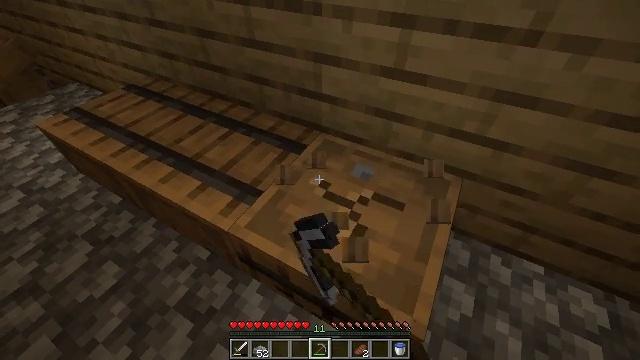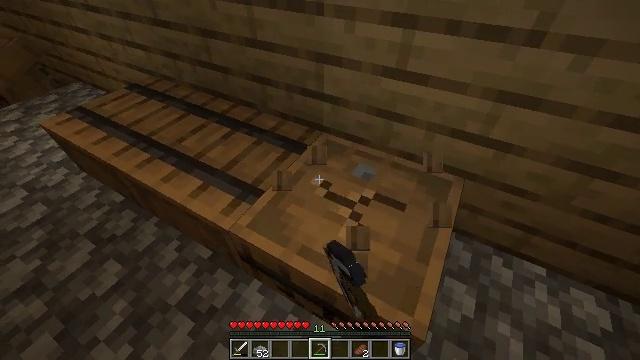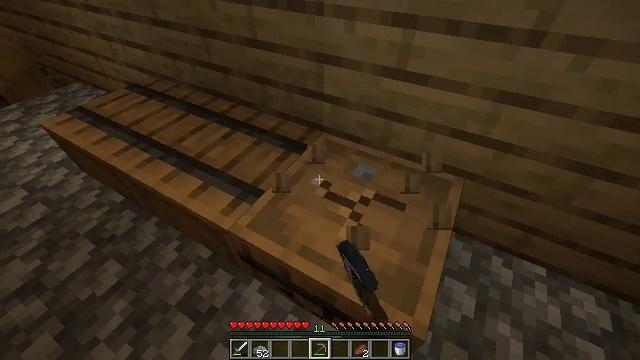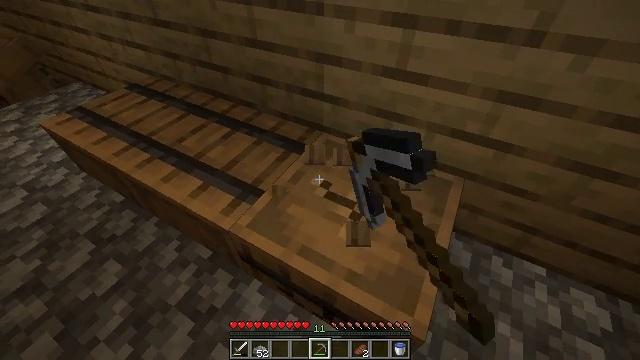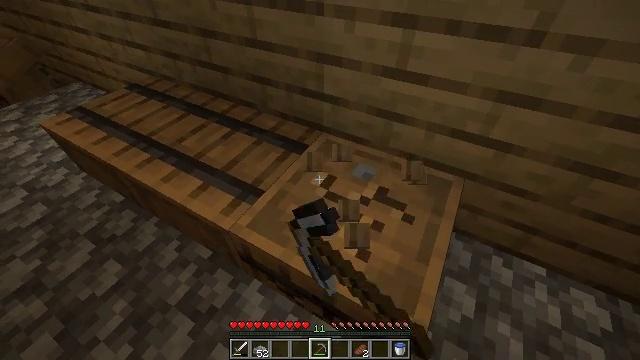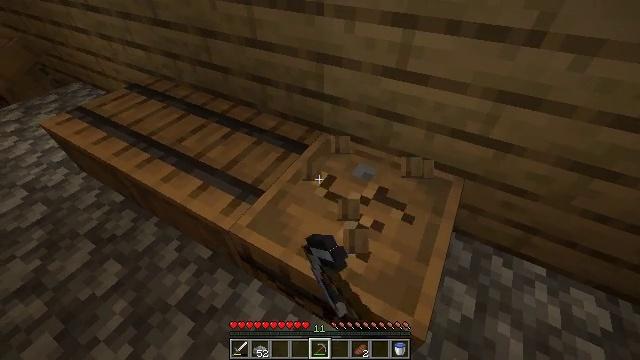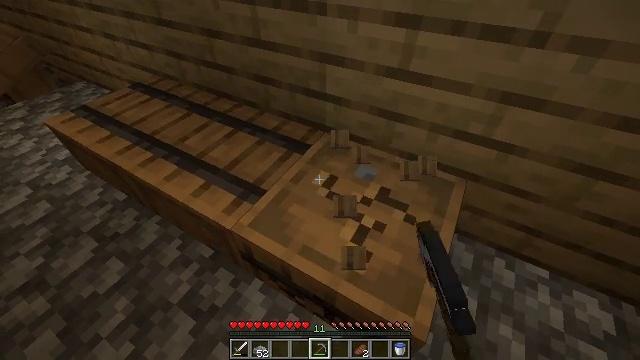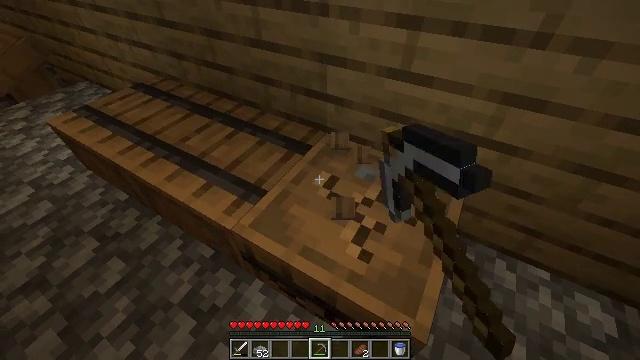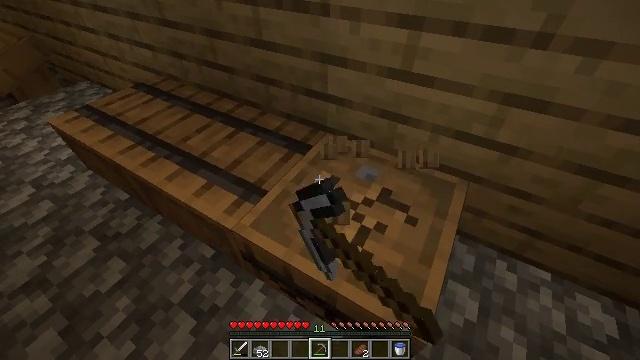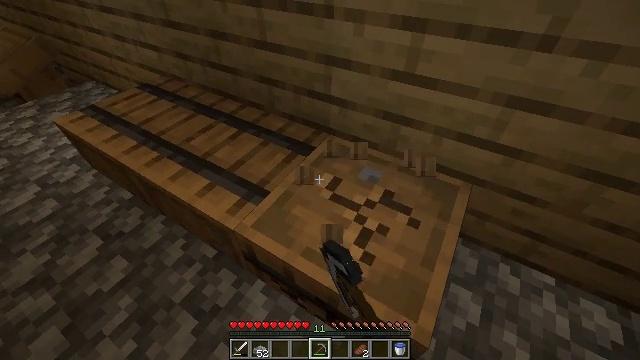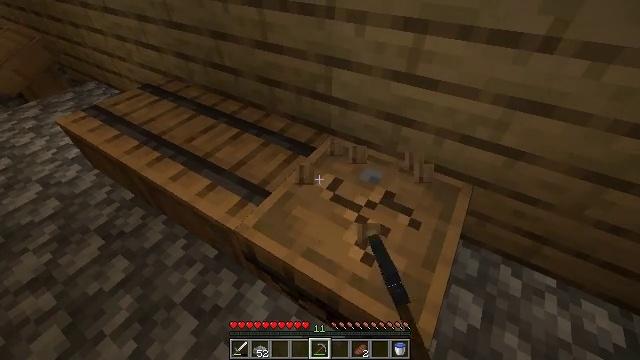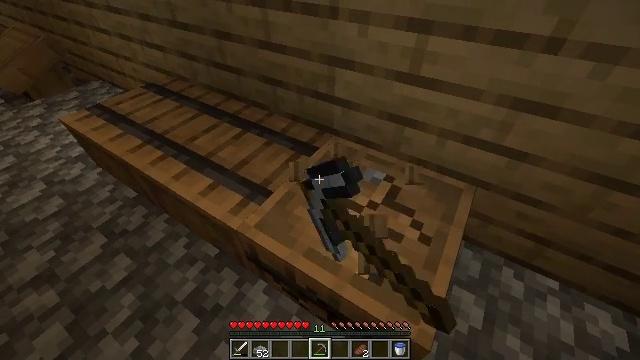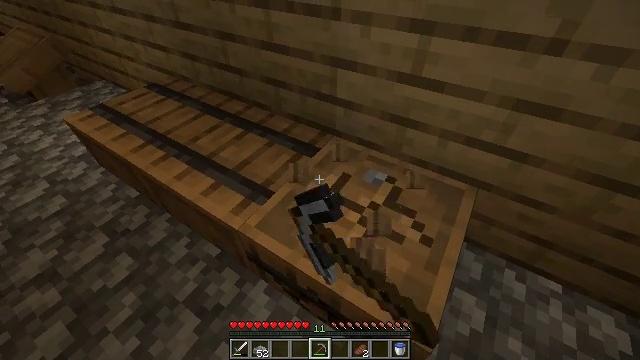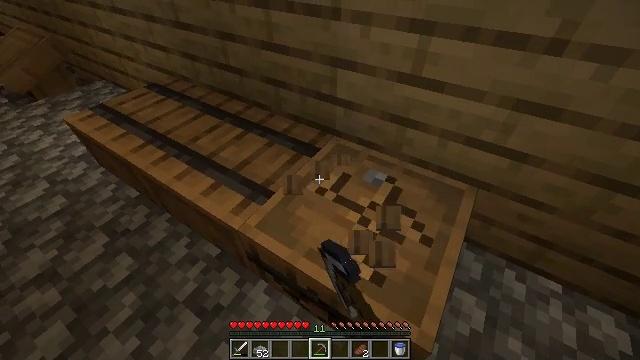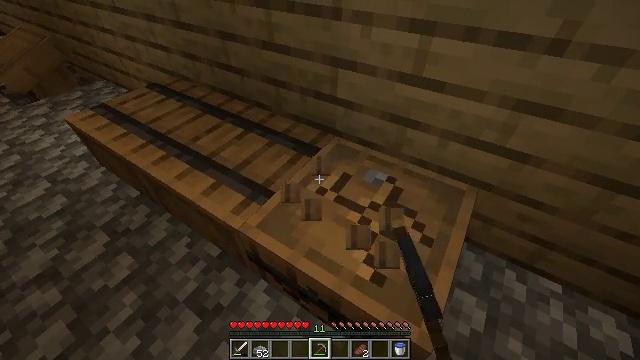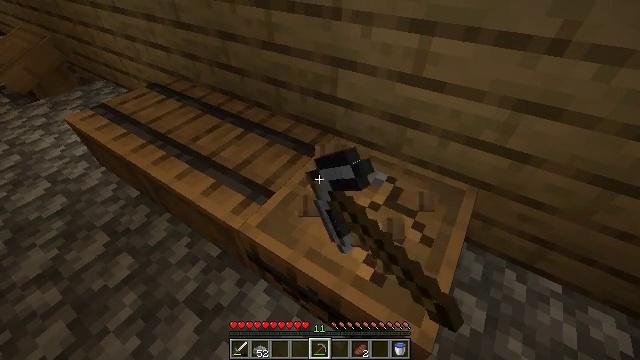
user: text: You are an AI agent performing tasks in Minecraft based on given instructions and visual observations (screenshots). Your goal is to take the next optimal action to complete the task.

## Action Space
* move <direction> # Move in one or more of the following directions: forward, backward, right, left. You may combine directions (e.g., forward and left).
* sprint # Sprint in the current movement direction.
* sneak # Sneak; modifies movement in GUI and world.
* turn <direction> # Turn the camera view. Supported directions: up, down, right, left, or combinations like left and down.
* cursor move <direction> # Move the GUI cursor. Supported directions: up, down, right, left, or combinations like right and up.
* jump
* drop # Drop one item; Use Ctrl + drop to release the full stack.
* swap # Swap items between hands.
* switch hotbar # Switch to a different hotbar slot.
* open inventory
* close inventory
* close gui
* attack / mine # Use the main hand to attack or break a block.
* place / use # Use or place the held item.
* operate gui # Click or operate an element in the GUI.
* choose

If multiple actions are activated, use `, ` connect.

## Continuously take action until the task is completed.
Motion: motion action
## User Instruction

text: Attack the barrel to gather it.
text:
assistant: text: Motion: attack / mine
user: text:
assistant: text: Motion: attack / mine
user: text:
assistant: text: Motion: attack / mine
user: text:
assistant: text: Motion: attack / mine
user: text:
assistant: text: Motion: attack / mine
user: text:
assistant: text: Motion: attack / mine
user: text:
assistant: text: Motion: attack / mine
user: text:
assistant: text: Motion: attack / mine
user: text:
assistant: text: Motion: attack / mine
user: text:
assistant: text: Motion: attack / mine
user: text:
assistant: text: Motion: attack / mine
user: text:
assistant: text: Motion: attack / mine
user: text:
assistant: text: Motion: attack / mine
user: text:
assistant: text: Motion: attack / mine
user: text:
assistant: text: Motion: attack / mine
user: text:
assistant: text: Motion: attack / mine
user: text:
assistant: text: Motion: attack / mine
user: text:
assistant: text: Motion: attack / mine
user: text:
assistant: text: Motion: attack / mine
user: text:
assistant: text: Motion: attack / mine
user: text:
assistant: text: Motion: attack / mine
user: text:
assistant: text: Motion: attack / mine
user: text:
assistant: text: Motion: attack / mine
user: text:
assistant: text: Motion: attack / mine
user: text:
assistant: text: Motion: attack / mine
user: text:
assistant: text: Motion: attack / mine
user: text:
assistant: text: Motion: attack / mine
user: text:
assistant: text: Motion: attack / mine
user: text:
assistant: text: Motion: attack / mine
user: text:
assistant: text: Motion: attack / mine